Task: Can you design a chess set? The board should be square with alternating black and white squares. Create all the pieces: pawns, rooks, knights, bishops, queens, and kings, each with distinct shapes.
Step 1456:
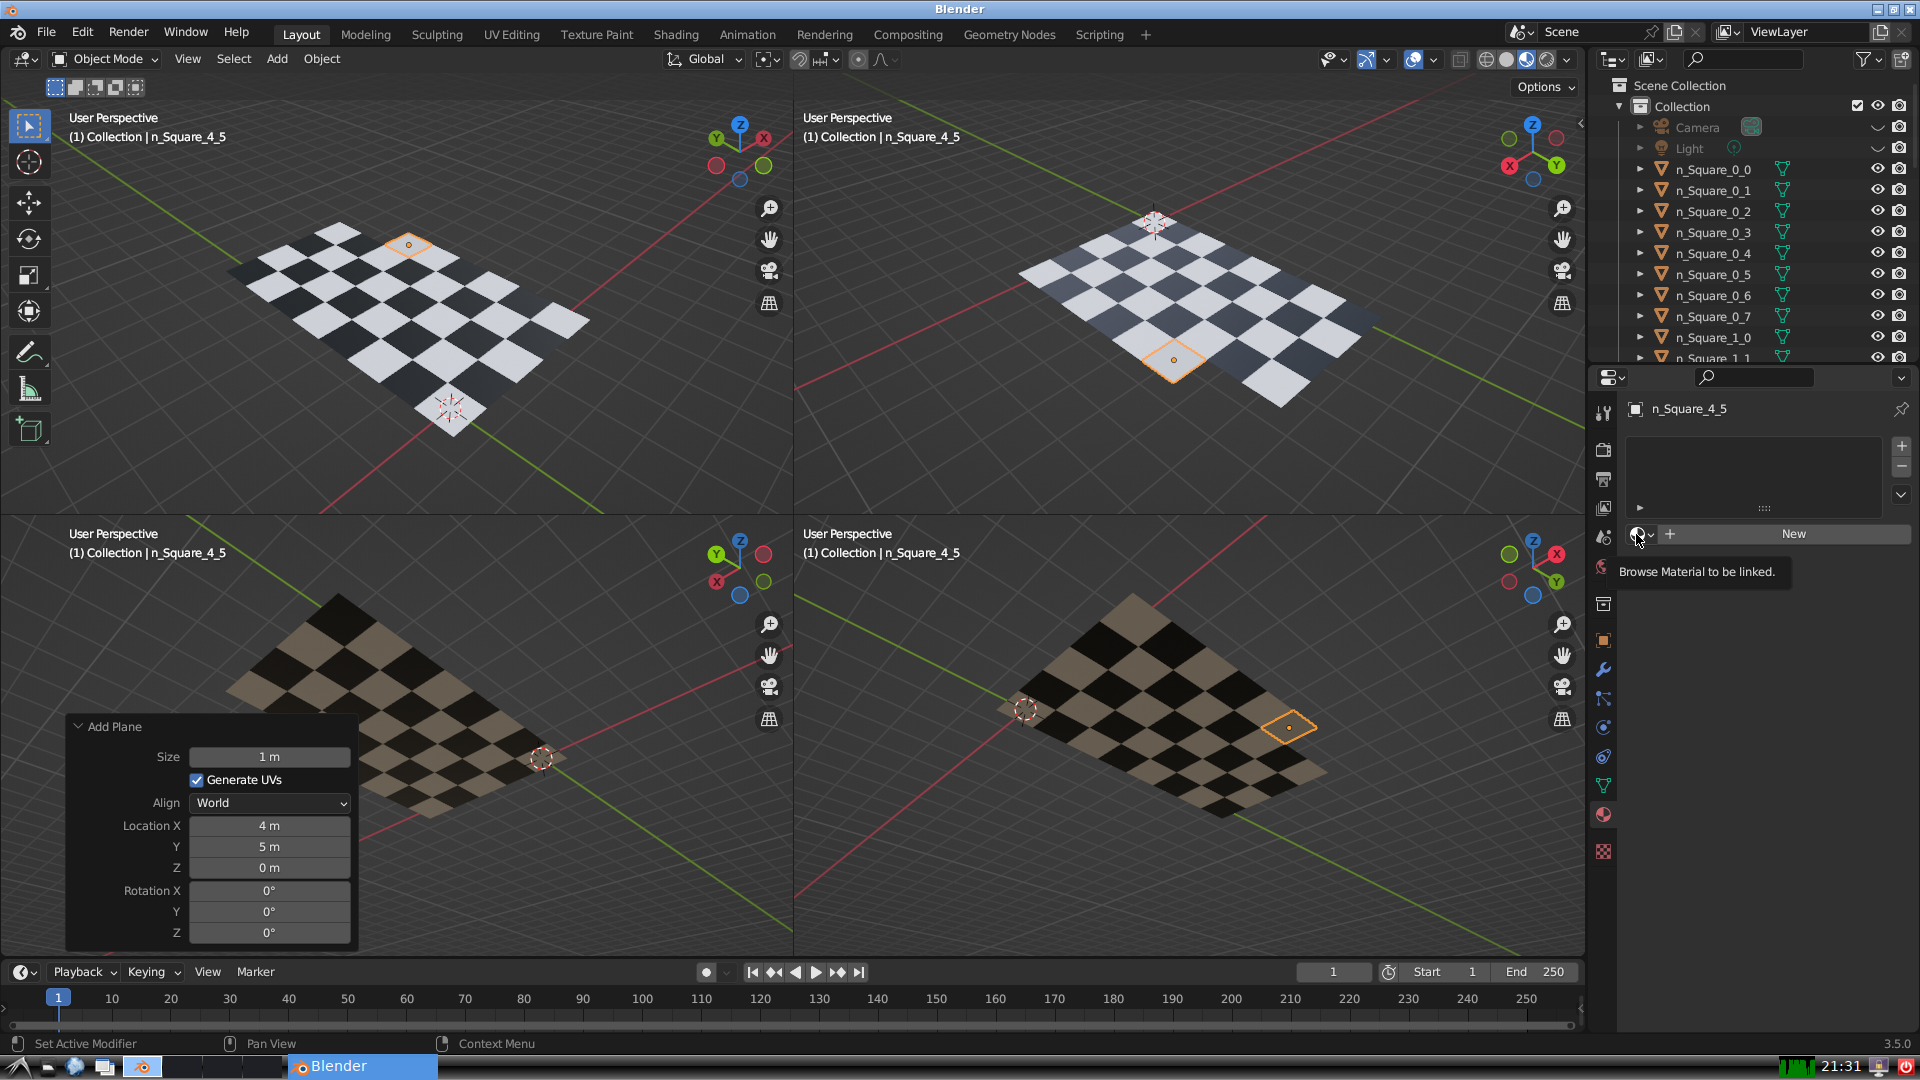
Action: click: no